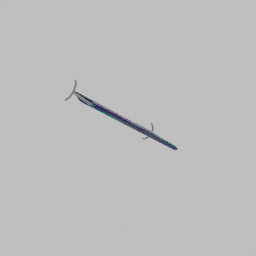
Label: furniture